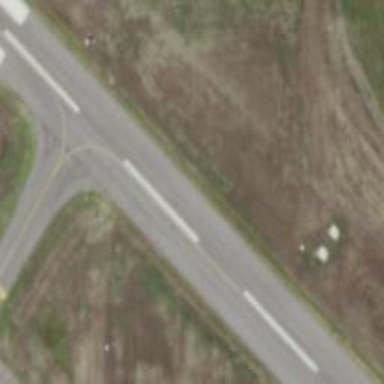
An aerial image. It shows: Asphalt runway at the airport.